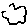
Label: cloud